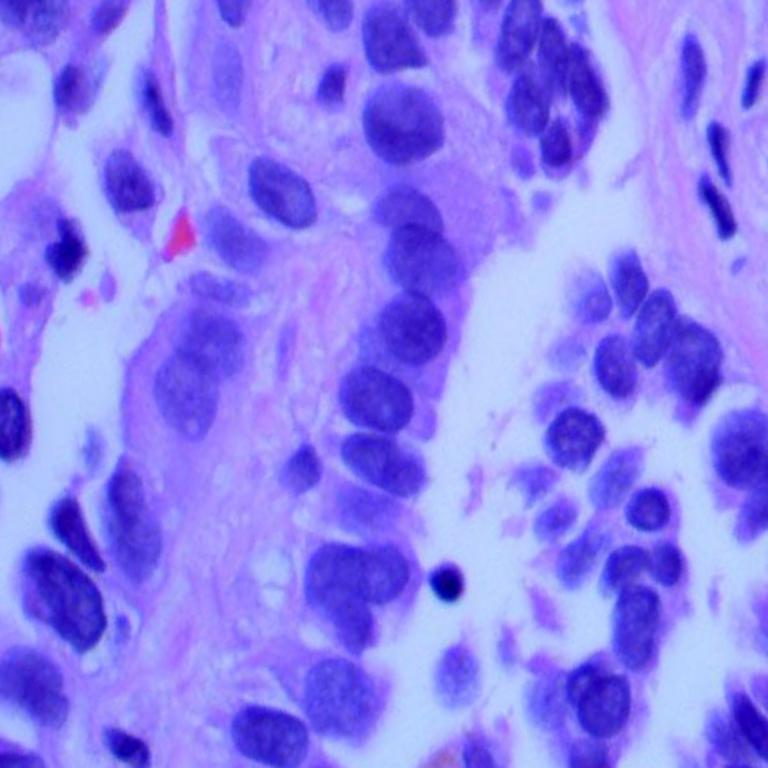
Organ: lung
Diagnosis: adenocarcinomas